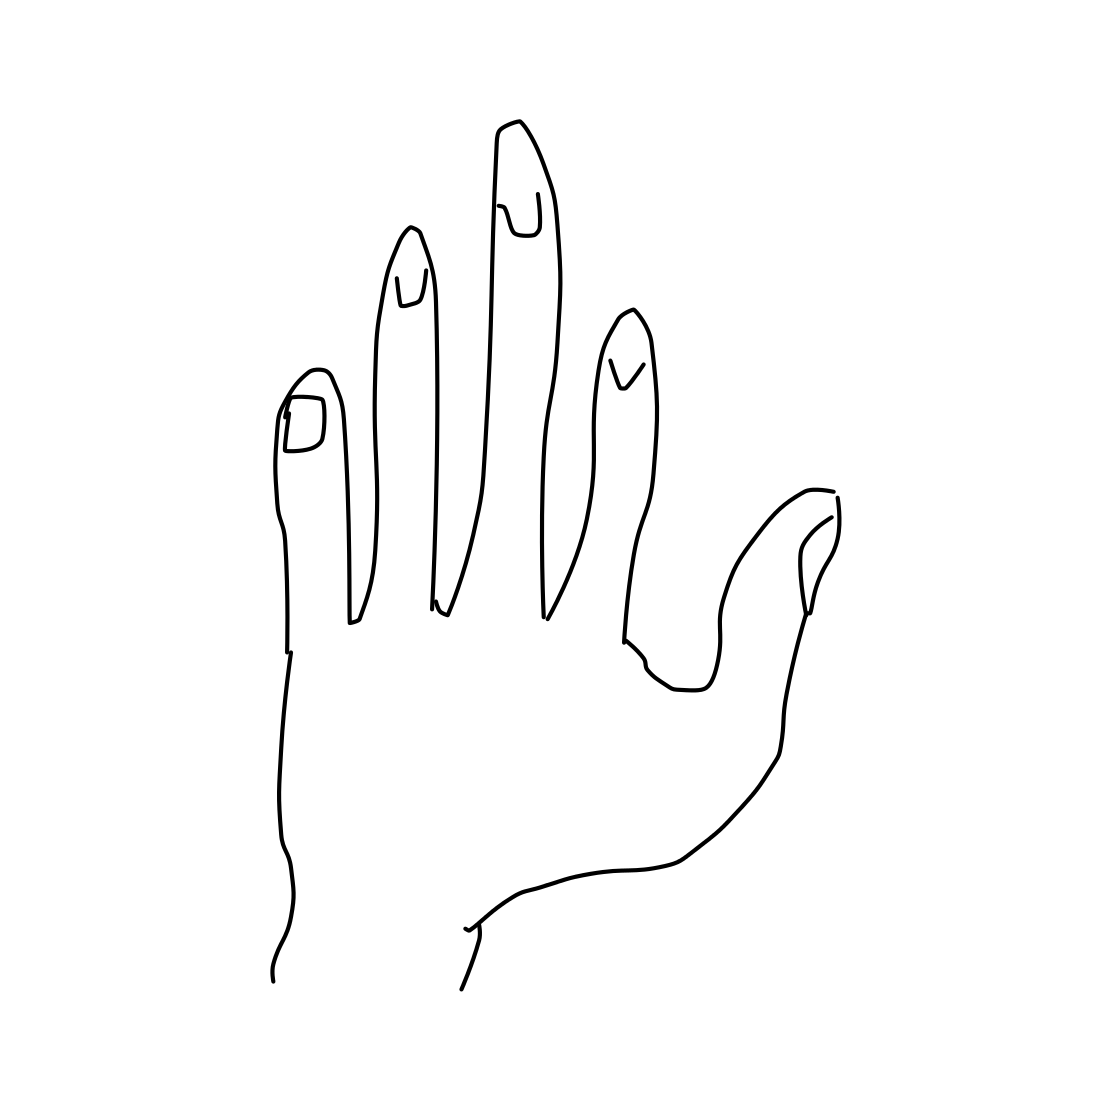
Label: hand